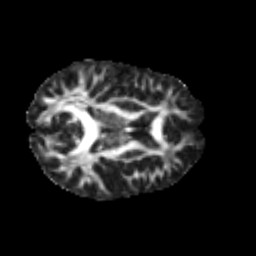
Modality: FA
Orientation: axial
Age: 29
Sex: male
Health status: healthy